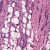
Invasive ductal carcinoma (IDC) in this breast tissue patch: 1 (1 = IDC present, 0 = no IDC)